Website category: sports
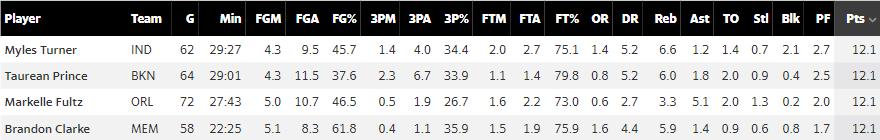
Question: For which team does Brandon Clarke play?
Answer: MEM

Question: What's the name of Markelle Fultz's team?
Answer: ORL

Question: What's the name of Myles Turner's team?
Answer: IND

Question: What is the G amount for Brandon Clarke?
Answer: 58

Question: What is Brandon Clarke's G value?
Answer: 58

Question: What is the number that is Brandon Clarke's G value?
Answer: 58

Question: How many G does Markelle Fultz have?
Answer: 72

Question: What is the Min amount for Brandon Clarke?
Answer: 22:25

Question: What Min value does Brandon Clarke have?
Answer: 22:25

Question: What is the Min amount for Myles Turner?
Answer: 29:27

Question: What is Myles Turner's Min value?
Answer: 29:27

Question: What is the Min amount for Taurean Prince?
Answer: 29:01

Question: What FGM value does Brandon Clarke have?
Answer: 5.1

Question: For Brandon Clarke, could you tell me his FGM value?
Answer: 5.1

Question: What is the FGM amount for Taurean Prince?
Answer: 4.3

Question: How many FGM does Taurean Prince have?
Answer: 4.3

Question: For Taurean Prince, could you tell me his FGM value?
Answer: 4.3

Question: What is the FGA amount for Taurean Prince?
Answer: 11.5

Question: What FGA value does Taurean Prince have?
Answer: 11.5

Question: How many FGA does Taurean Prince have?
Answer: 11.5

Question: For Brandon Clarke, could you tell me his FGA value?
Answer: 8.3

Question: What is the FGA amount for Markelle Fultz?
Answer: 10.7

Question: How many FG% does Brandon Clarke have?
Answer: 61.8

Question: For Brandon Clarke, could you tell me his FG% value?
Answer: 61.8

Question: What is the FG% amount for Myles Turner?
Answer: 45.7

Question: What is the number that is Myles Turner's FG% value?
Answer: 45.7

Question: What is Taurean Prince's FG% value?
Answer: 37.6

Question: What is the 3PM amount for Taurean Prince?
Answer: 2.3

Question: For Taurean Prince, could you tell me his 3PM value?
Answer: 2.3

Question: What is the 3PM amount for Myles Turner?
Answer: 1.4

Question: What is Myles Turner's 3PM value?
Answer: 1.4

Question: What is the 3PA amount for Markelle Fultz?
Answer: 1.9

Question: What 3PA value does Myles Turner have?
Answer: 4.0

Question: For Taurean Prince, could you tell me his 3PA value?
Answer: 6.7

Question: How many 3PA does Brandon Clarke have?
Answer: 1.1

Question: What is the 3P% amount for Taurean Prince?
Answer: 33.9

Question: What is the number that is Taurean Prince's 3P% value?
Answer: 33.9

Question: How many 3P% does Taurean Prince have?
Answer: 33.9

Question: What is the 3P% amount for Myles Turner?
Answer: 34.4

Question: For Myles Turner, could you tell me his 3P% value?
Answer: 34.4

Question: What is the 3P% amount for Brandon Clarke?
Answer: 35.9

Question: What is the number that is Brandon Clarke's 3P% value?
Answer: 35.9

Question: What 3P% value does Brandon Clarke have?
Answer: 35.9

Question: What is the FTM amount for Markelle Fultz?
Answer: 1.6

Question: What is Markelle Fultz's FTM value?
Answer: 1.6

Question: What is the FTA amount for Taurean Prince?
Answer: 1.4

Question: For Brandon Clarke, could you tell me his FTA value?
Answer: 1.9

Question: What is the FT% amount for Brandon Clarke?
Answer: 75.9

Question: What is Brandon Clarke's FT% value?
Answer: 75.9

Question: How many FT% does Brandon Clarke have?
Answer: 75.9

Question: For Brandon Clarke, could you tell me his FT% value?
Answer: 75.9

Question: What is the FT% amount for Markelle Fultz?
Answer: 73.0

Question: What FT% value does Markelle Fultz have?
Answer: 73.0

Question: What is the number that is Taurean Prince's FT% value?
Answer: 79.8

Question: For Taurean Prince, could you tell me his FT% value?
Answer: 79.8

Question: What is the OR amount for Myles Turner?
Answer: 1.4

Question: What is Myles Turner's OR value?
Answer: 1.4

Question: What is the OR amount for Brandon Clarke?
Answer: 1.6

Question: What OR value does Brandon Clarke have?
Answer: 1.6

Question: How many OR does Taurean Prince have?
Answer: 0.8

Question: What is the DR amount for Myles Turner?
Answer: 5.2

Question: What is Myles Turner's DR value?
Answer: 5.2

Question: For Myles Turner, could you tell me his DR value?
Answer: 5.2

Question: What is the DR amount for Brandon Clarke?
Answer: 4.4